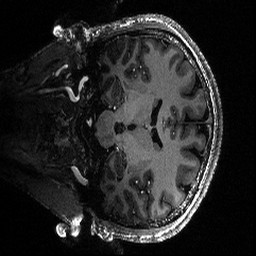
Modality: T1w
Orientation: coronal
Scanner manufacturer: siemens
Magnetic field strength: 6.98 T
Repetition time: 2.83 s
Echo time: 0.00279 s